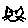
Label: cat